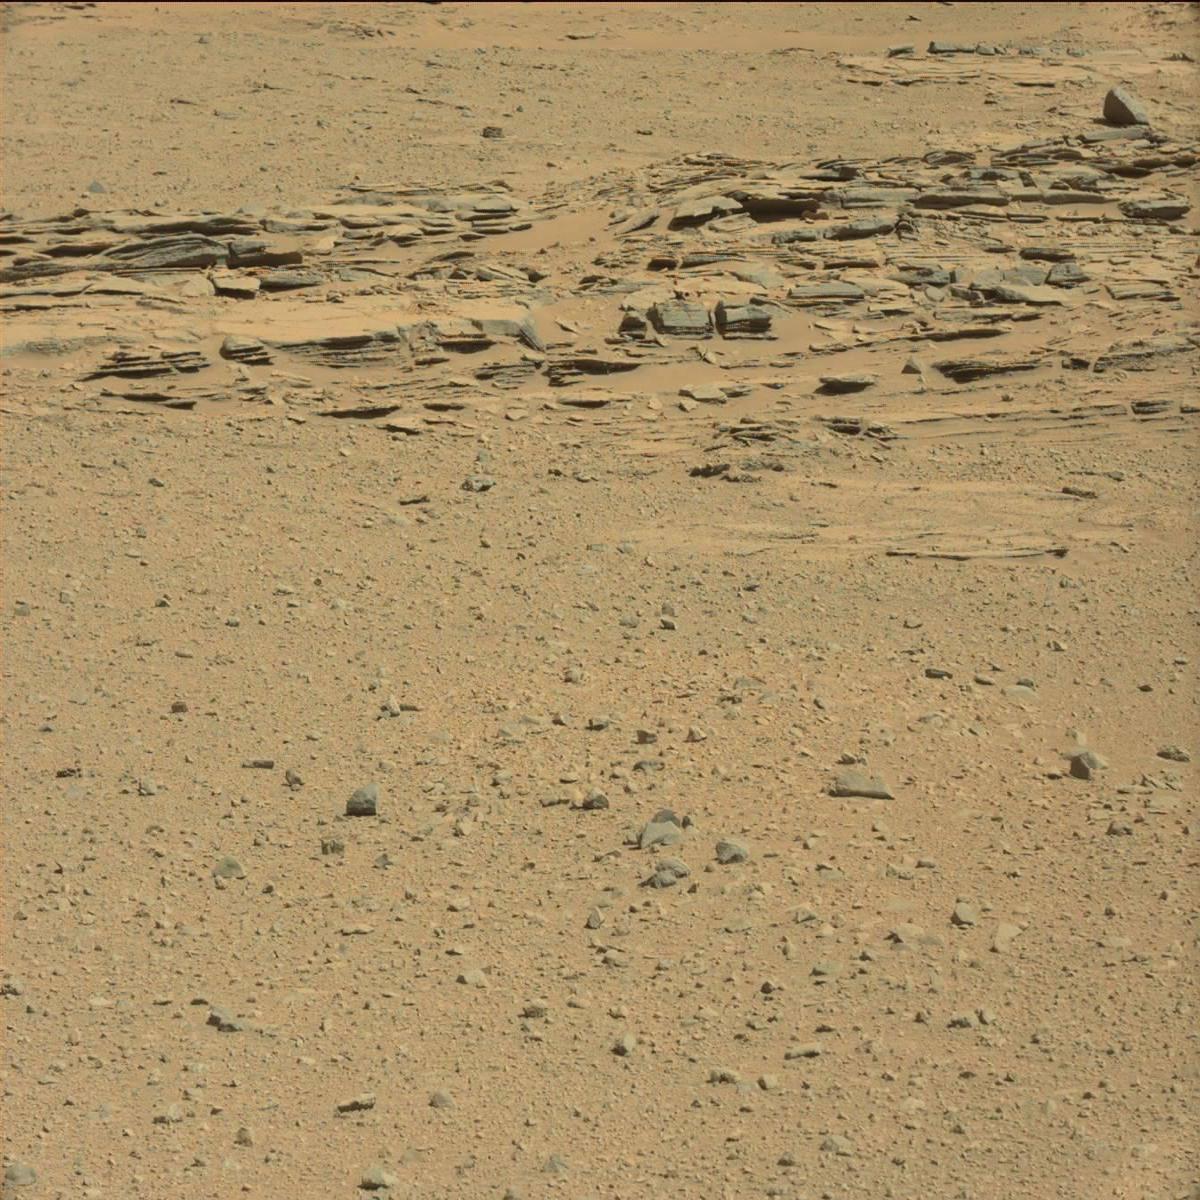
Terrain classes present: Bedrock, Sand / Soil